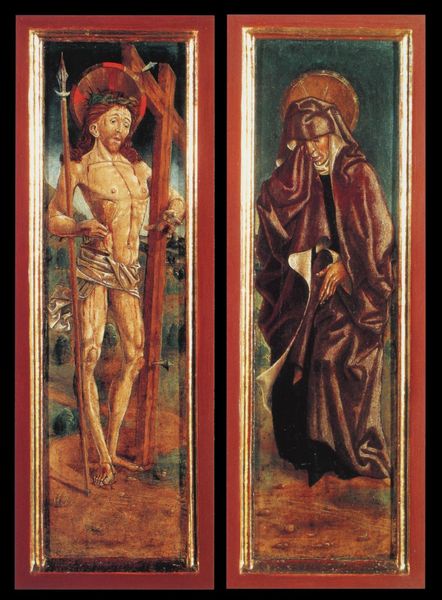
Titel: Schmerzensmann und Dolorosa
Künstler: Meister des Neustifter Barbaraaltars
Institution: Brixen, Diözesanmuseum
Schlagwörter: gemälde, himmel, körper, nackt, nackter, umhang, sand, braun, männer, schwarz, rot, weg, gesicht, rahmen, trauer, bild, busch, kutte, beine, lanze, knie, nagel, lendentuch, kreuz, rechteck, heiligenschein, jesus, religiös, mönch, heilige, speer, maria, dornenkrone, glorie, biolder